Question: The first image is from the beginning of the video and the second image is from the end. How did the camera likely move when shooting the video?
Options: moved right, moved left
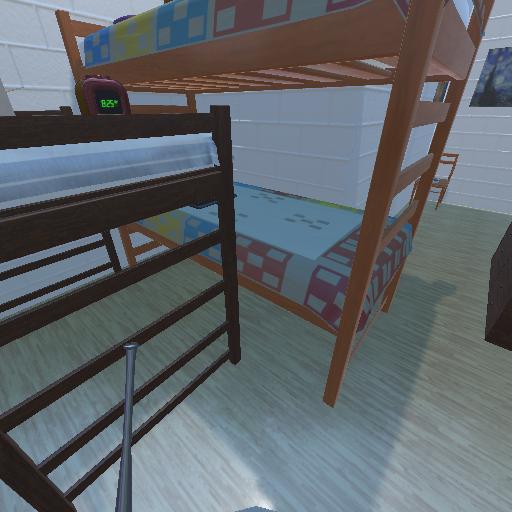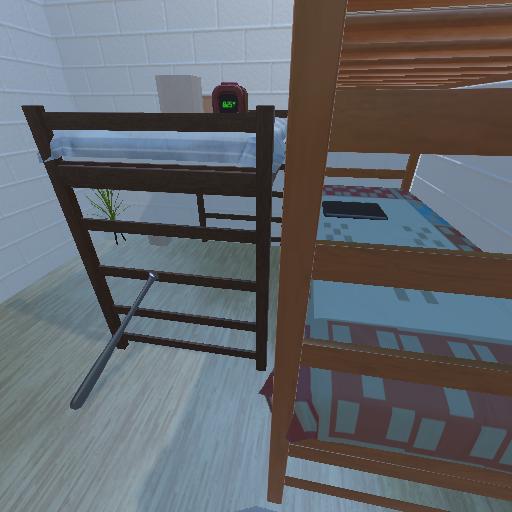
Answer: moved right